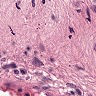
Metastatic tissue present: no